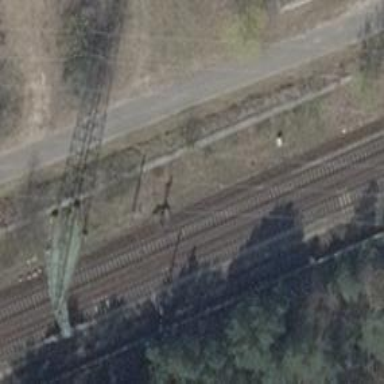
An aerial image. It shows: Railway signal.